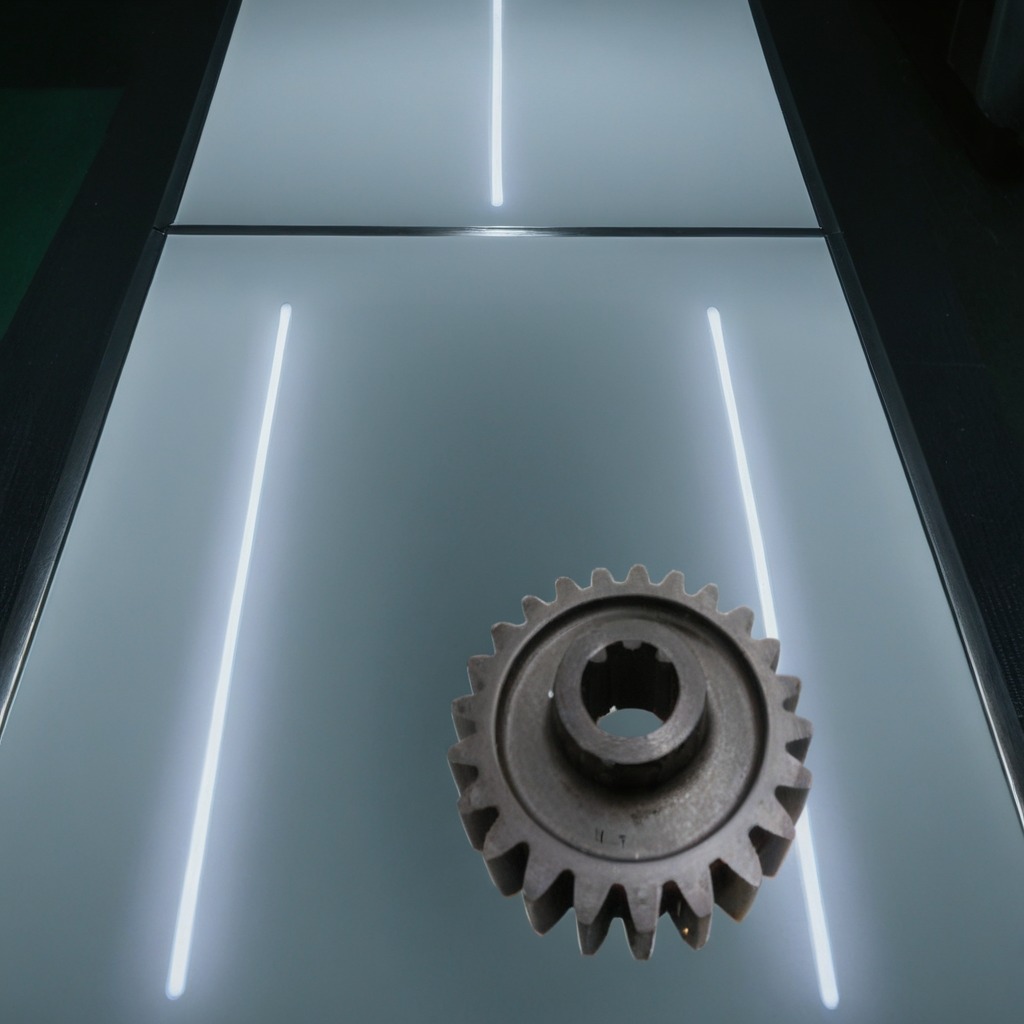
A steel gear with teeth is lying on a clean empty table in a railway signal maintenance room lit by harsh overhead fluorescents.